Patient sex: F
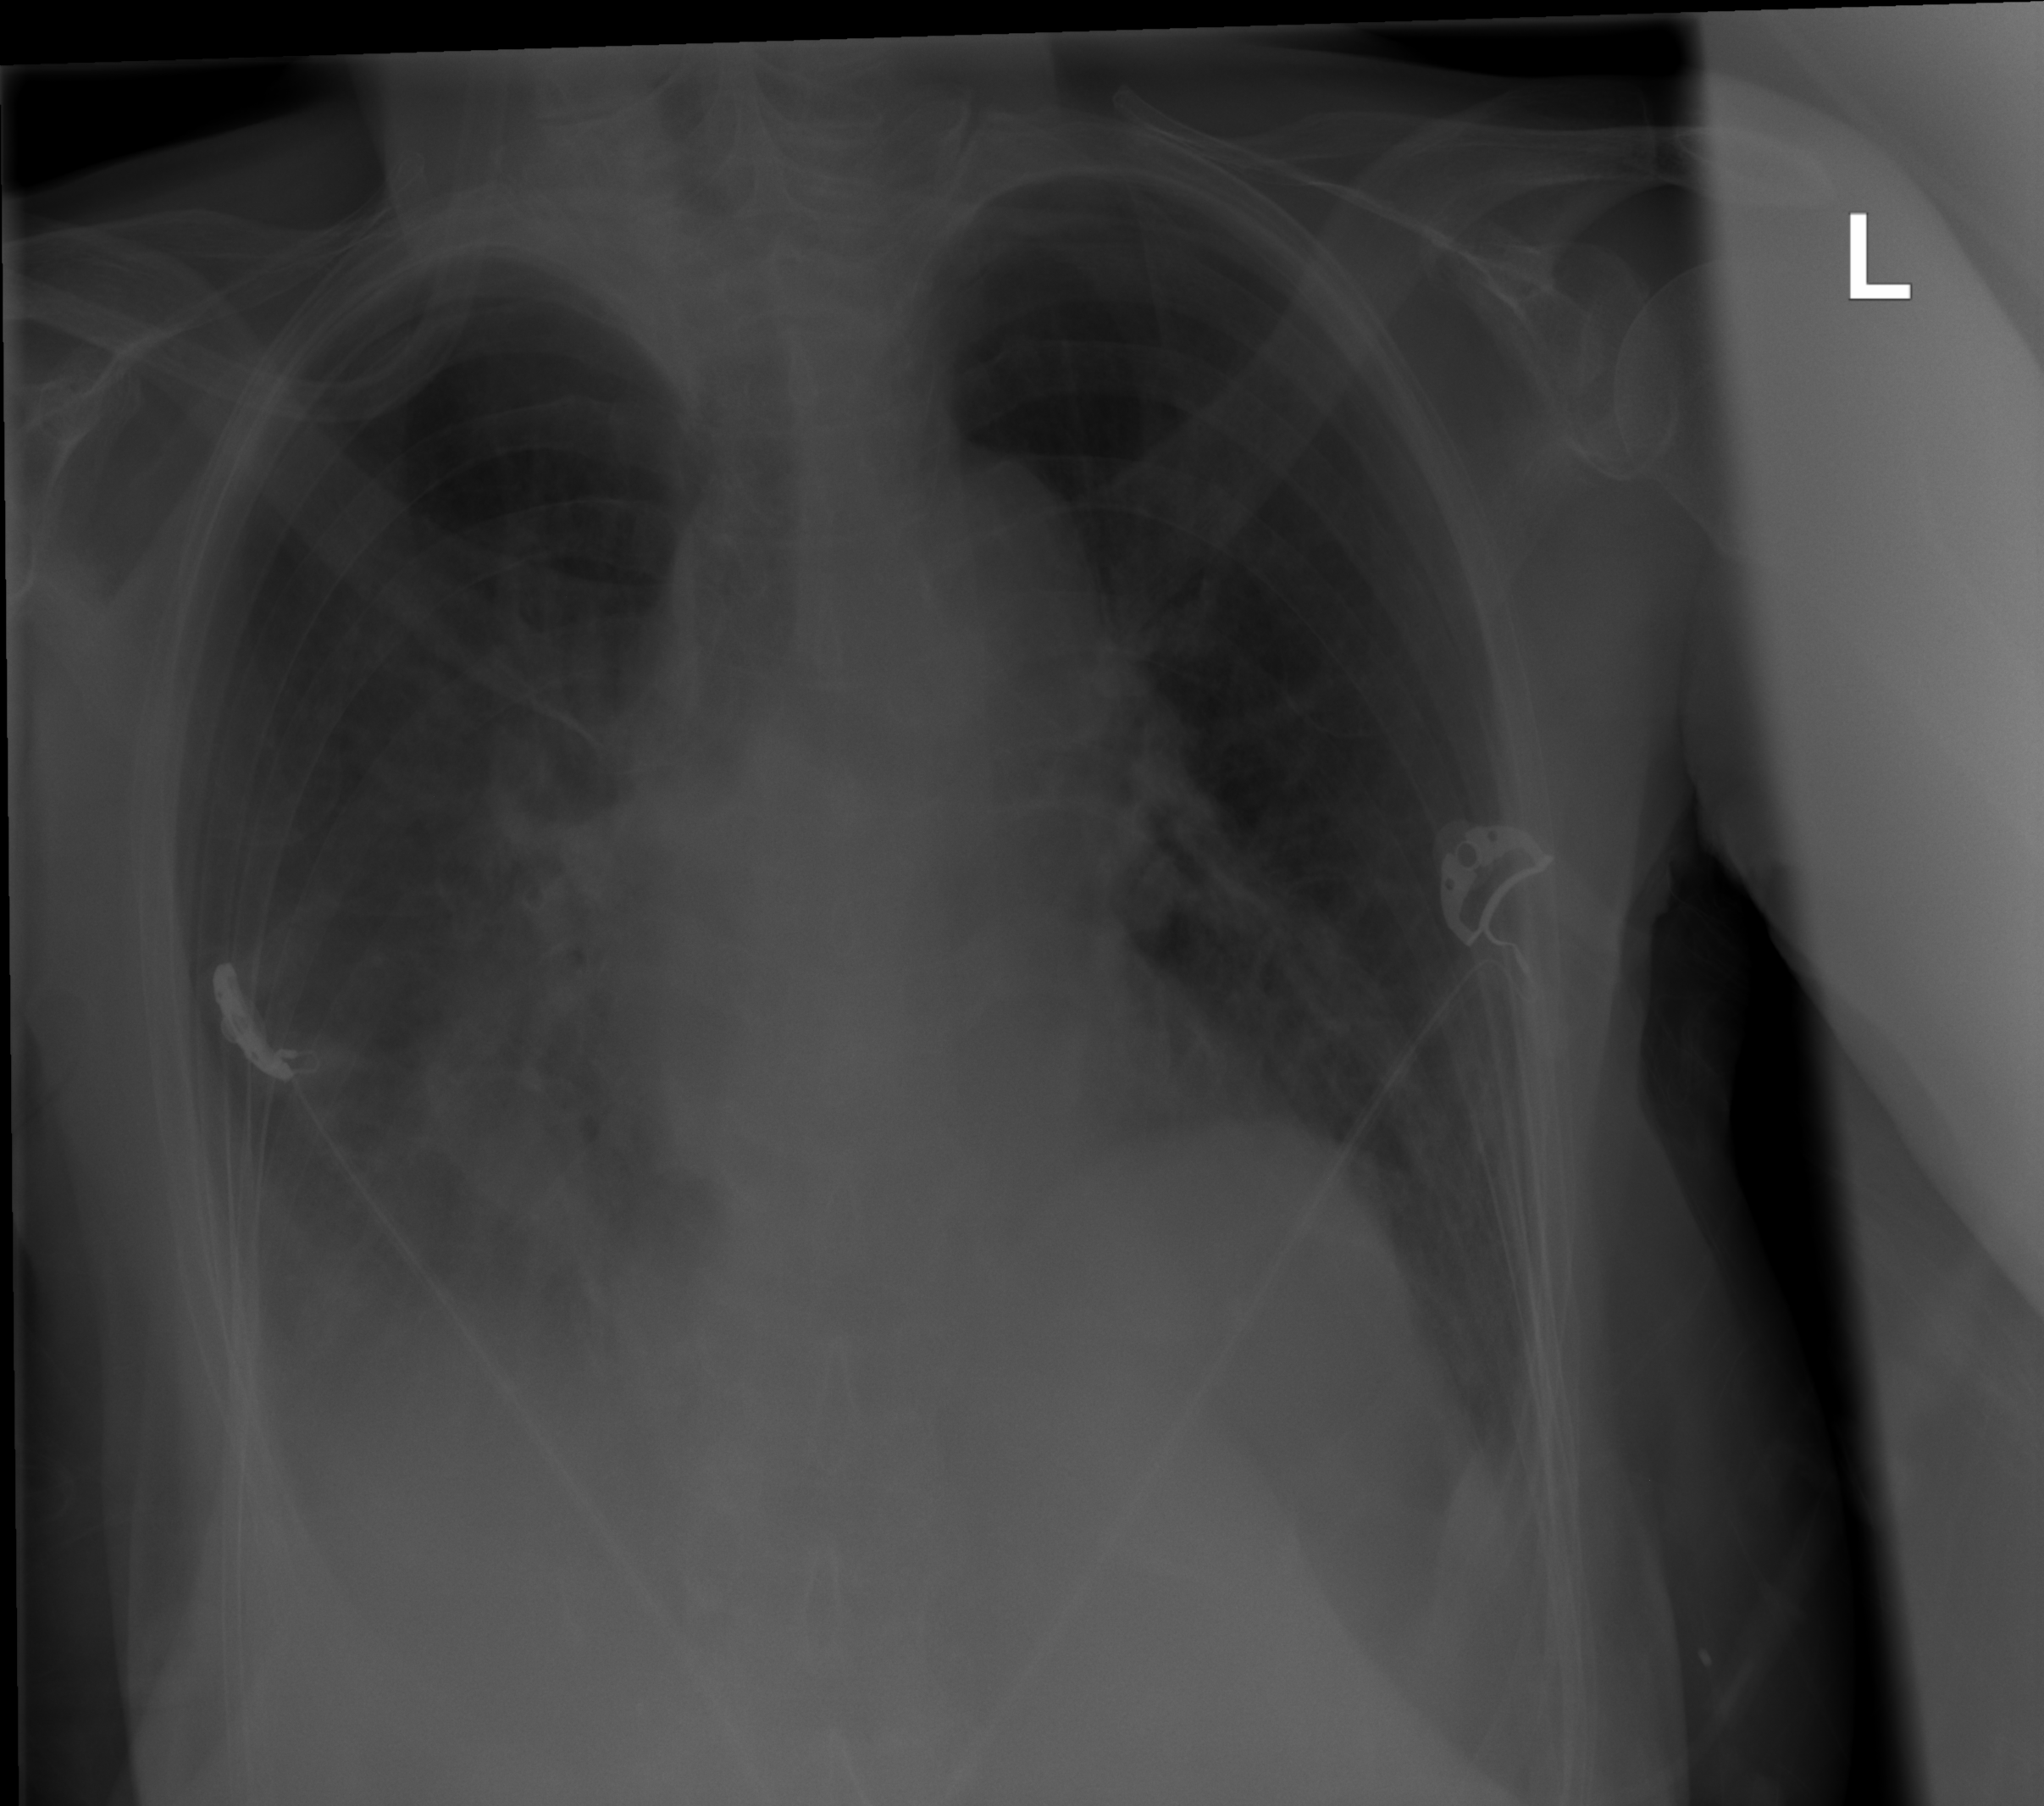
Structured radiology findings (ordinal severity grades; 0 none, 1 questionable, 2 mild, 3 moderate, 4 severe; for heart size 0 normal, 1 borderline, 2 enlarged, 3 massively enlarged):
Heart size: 0
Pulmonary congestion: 2
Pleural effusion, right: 2
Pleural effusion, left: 0
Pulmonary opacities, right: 0
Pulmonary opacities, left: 0
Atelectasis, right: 3
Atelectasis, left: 0